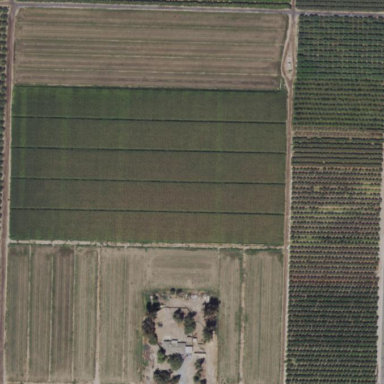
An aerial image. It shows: Crop field in farm area.